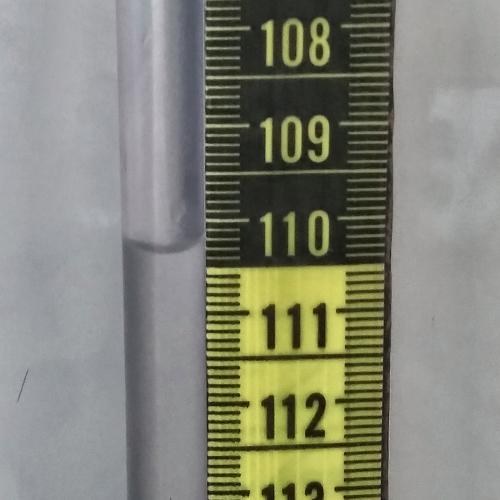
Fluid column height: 110.3 cm